Field crop: maize
Growth stage: 2
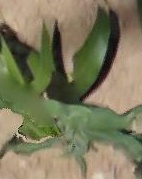
Species: maize